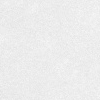
Atmospheric dust classification: dusty